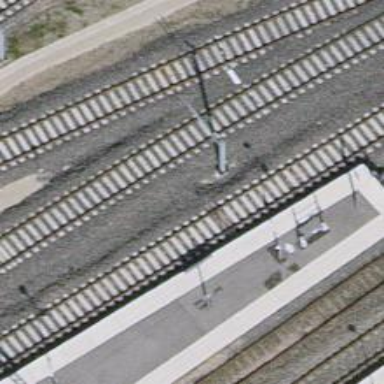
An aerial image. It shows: Railway track with contact line for electrification.